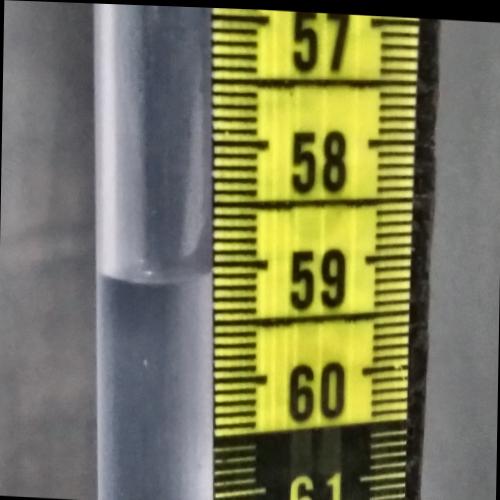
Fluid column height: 59.1 cm